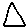
Label: triangle